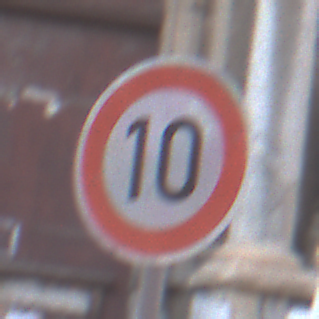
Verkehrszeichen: Geschwindigkeit10
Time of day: MorningAfternoon
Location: Outdoor (Urban)
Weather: PartlyCloudy
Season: NotSpecified
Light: Natural